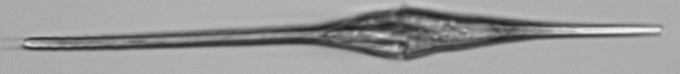
Label: Tripos_fusus